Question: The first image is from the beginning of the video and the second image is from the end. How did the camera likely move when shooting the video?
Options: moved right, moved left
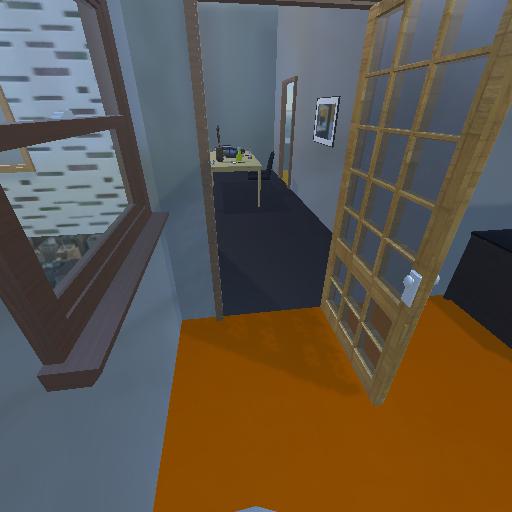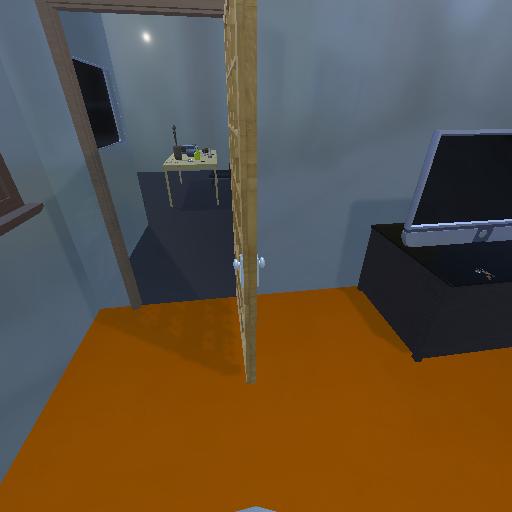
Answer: moved right